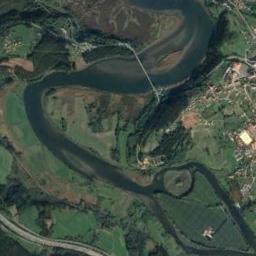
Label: river